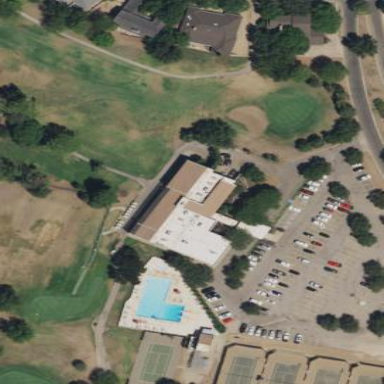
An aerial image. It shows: Clubhouse building at golf course.